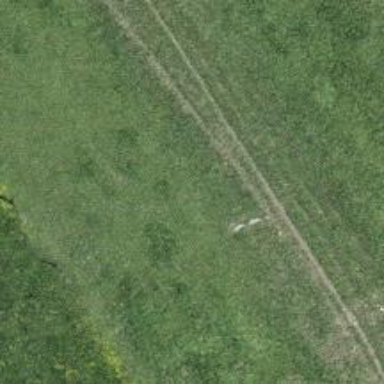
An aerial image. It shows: Grass track with grade4 quality surface.